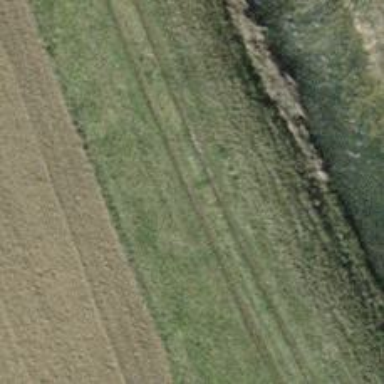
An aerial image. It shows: Grassy track road with grade 4 track type.